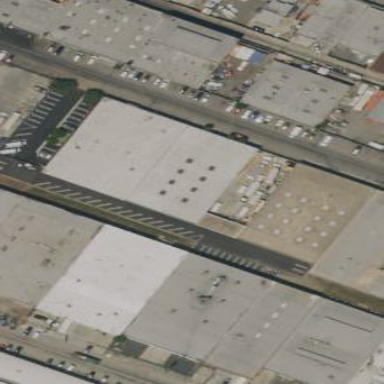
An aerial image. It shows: Warehouse building.